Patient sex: M
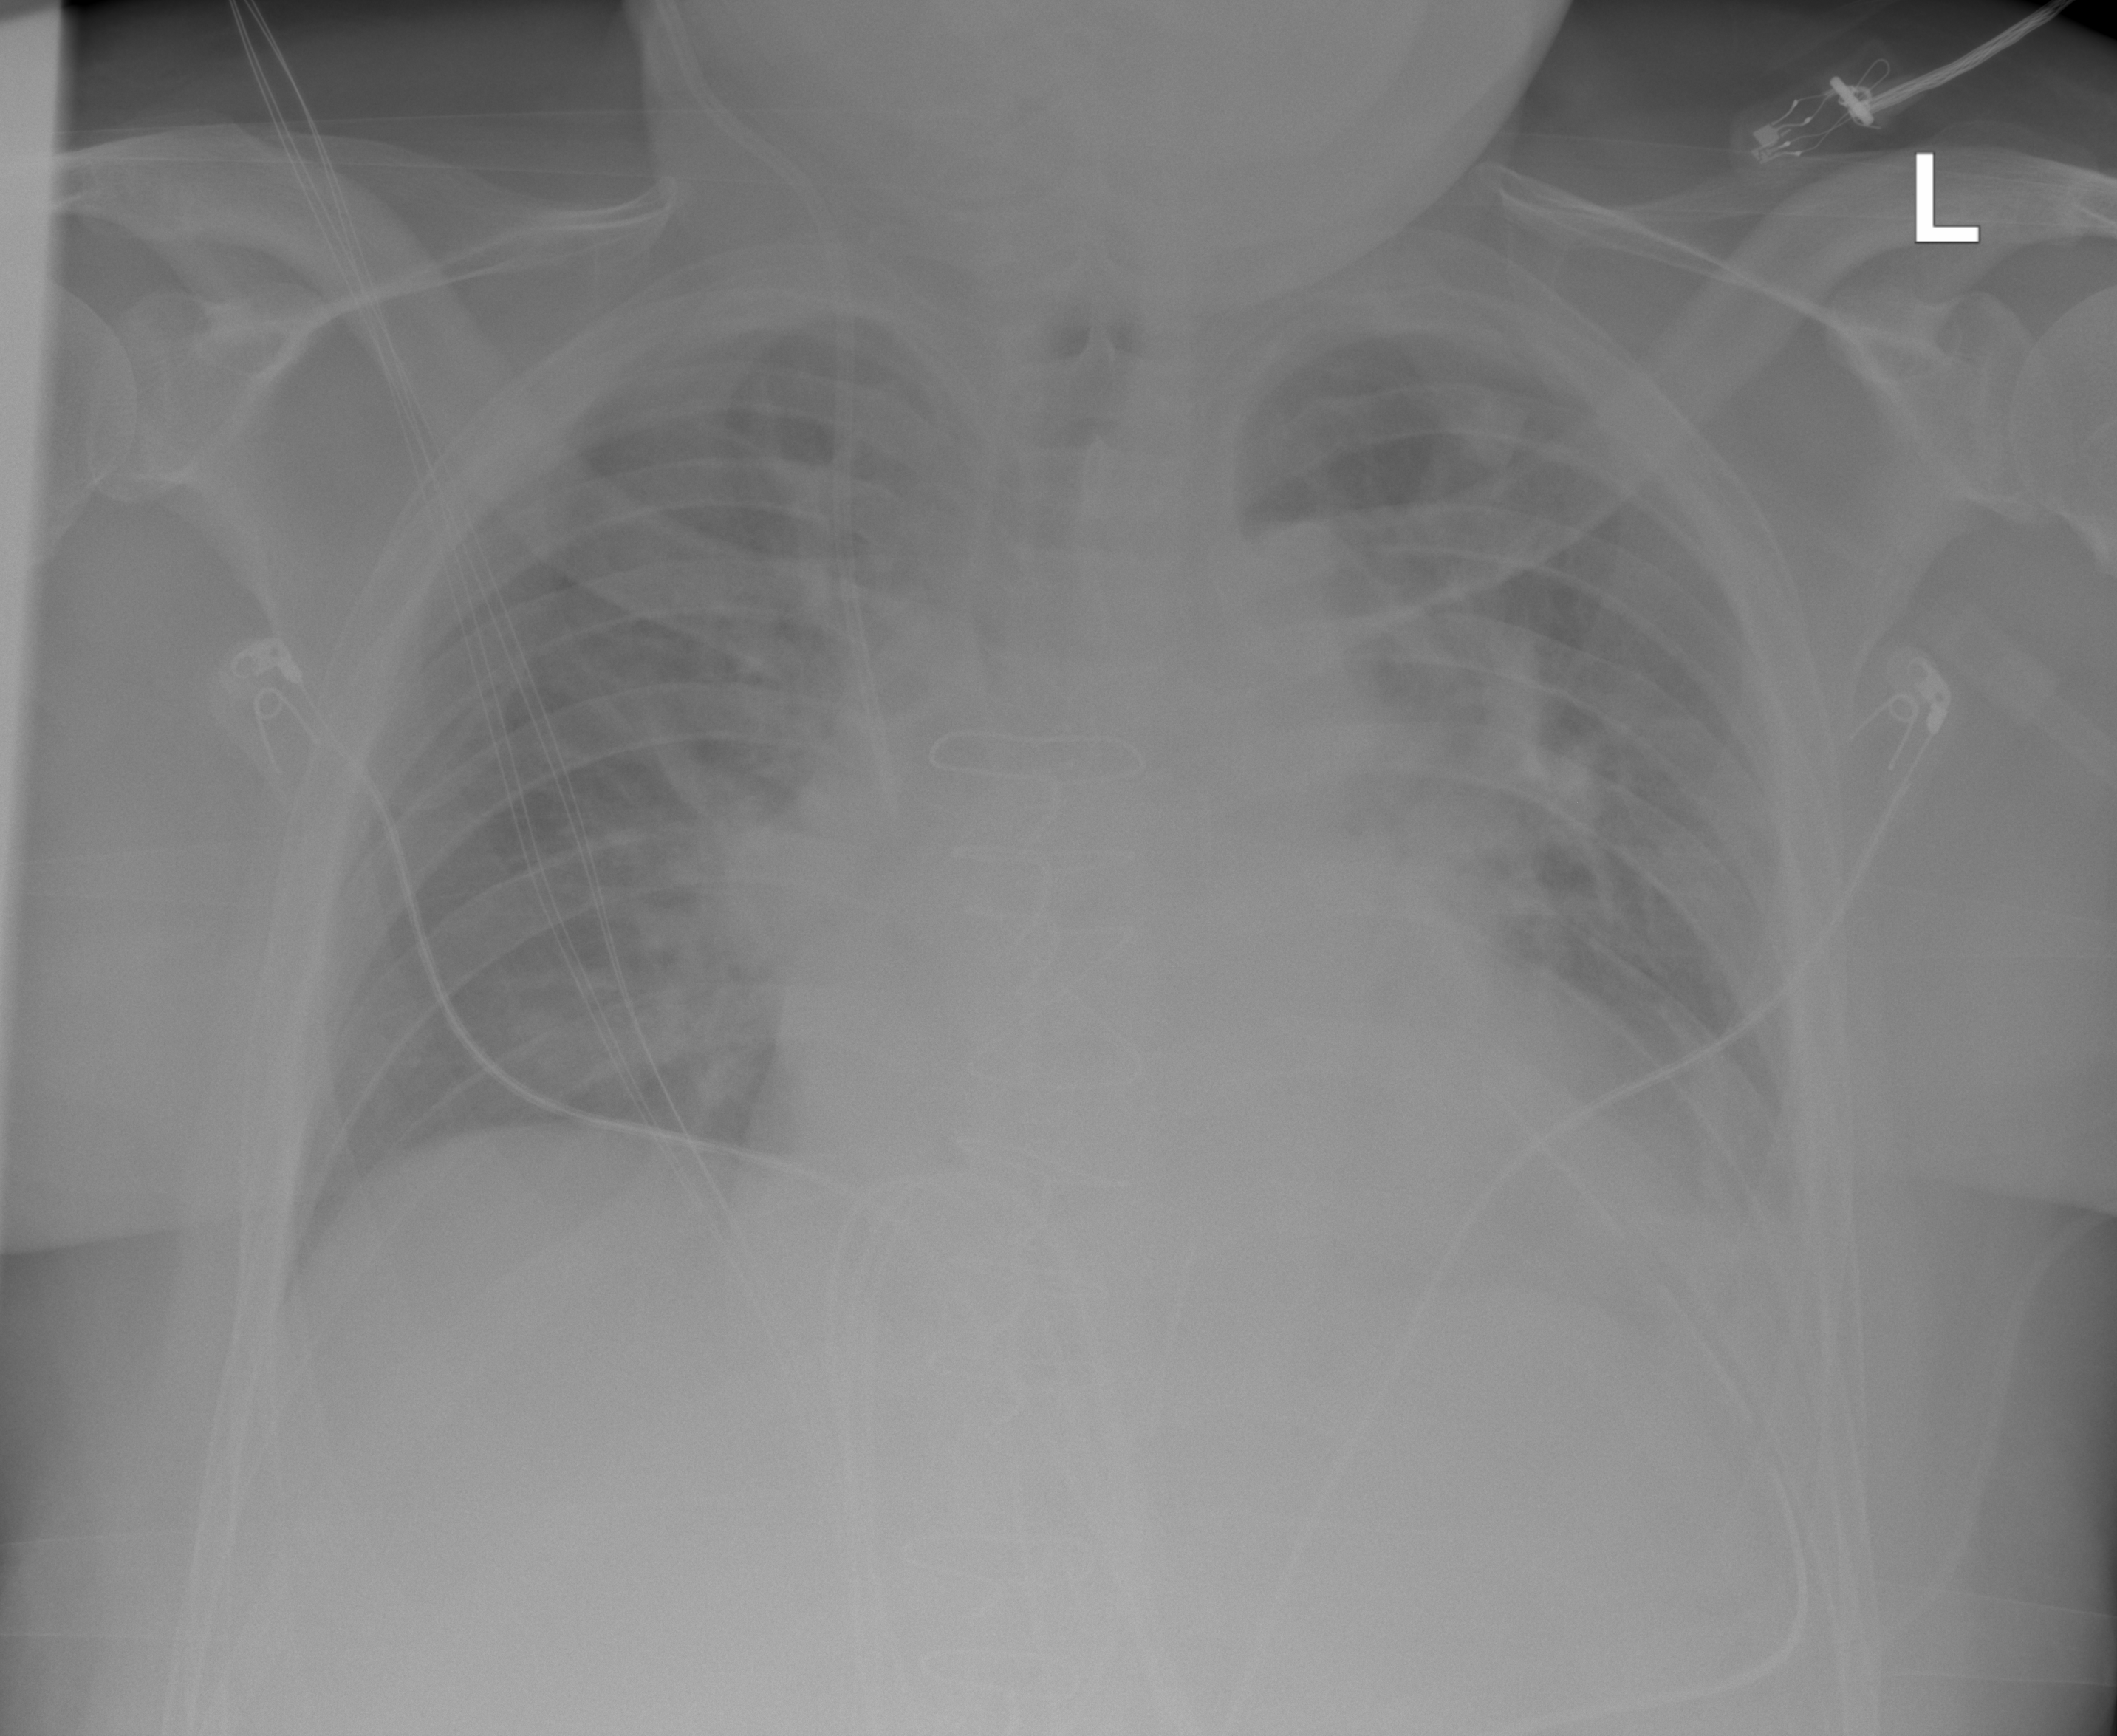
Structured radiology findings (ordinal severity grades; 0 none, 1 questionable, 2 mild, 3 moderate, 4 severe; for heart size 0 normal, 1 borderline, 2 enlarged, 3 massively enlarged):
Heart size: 2
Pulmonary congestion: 2
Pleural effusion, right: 0
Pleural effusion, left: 1
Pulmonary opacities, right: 2
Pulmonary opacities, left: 2
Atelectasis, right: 0
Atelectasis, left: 2